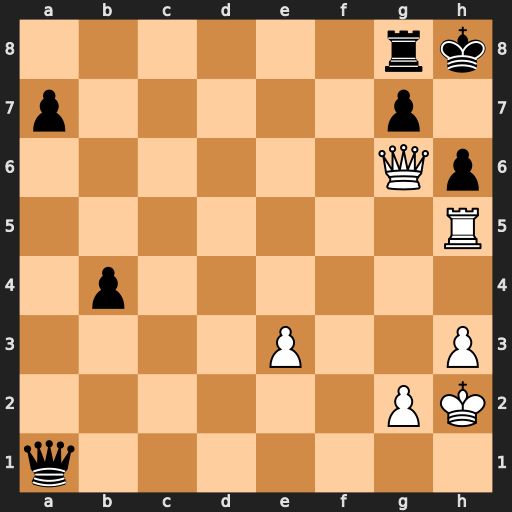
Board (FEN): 6rk/p5p1/6Qp/7R/1p6/4P2P/6PK/q7
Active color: w
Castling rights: -
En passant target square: -
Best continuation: Rxh6+ gxh6 Qxh6#